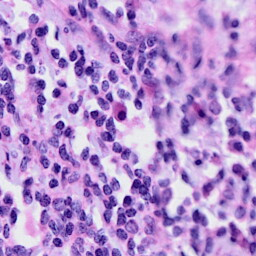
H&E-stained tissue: Cervix